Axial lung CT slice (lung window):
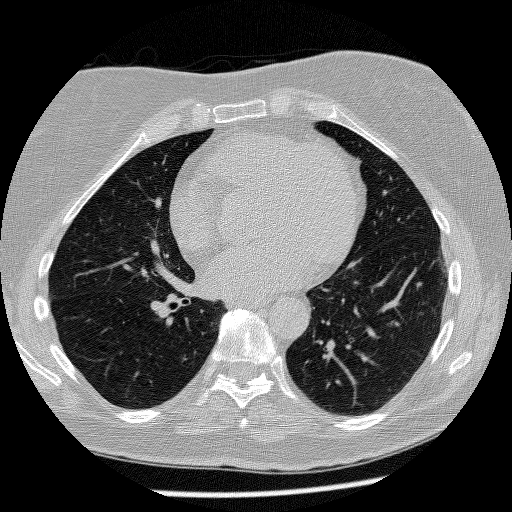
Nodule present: no